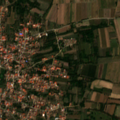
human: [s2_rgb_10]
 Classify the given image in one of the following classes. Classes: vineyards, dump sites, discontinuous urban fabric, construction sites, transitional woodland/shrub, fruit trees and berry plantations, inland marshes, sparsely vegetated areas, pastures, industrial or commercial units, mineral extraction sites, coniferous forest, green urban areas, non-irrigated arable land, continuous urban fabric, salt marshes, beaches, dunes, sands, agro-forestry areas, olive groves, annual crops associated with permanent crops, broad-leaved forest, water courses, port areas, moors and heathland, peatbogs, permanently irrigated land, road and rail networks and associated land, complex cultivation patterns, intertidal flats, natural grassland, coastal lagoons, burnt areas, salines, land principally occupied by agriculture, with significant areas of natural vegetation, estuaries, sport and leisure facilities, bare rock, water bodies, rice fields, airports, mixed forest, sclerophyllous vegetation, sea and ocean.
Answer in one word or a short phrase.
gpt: discontinuous urban fabric, non-irrigated arable land, land principally occupied by agriculture, with significant areas of natural vegetation